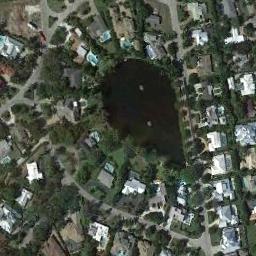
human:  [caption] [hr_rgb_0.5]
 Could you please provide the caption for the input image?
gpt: There are many roads around the house .

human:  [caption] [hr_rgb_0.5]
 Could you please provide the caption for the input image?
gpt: In densely populated areas there are many roads and trees and circularly arranged houses around a lake .

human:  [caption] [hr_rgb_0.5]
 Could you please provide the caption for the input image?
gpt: The dense residential is on the grass next to the lake and some trees .

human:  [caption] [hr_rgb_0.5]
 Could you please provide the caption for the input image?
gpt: A dense residential area has lots of trees and houses while a lake is surrounded by houses .

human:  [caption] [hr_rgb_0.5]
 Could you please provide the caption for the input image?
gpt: There are many white buildings near the lake on dense residential area .